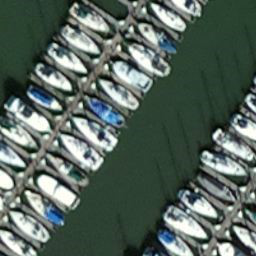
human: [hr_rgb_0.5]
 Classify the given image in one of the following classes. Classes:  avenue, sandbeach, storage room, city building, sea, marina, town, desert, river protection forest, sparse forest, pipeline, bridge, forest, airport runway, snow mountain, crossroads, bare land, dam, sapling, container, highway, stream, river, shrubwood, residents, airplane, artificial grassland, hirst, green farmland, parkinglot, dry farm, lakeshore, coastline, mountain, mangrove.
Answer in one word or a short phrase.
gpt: marina